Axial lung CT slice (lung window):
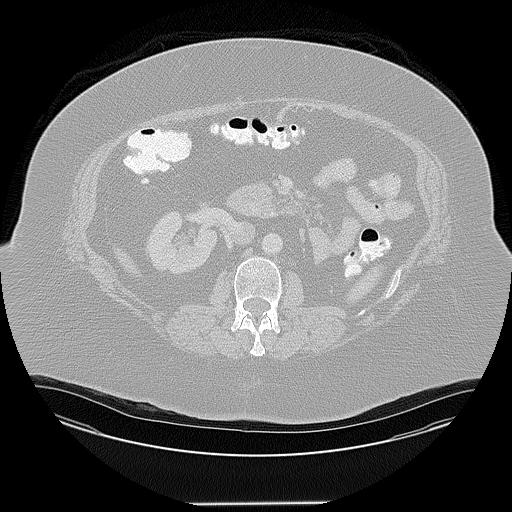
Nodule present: no